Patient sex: M
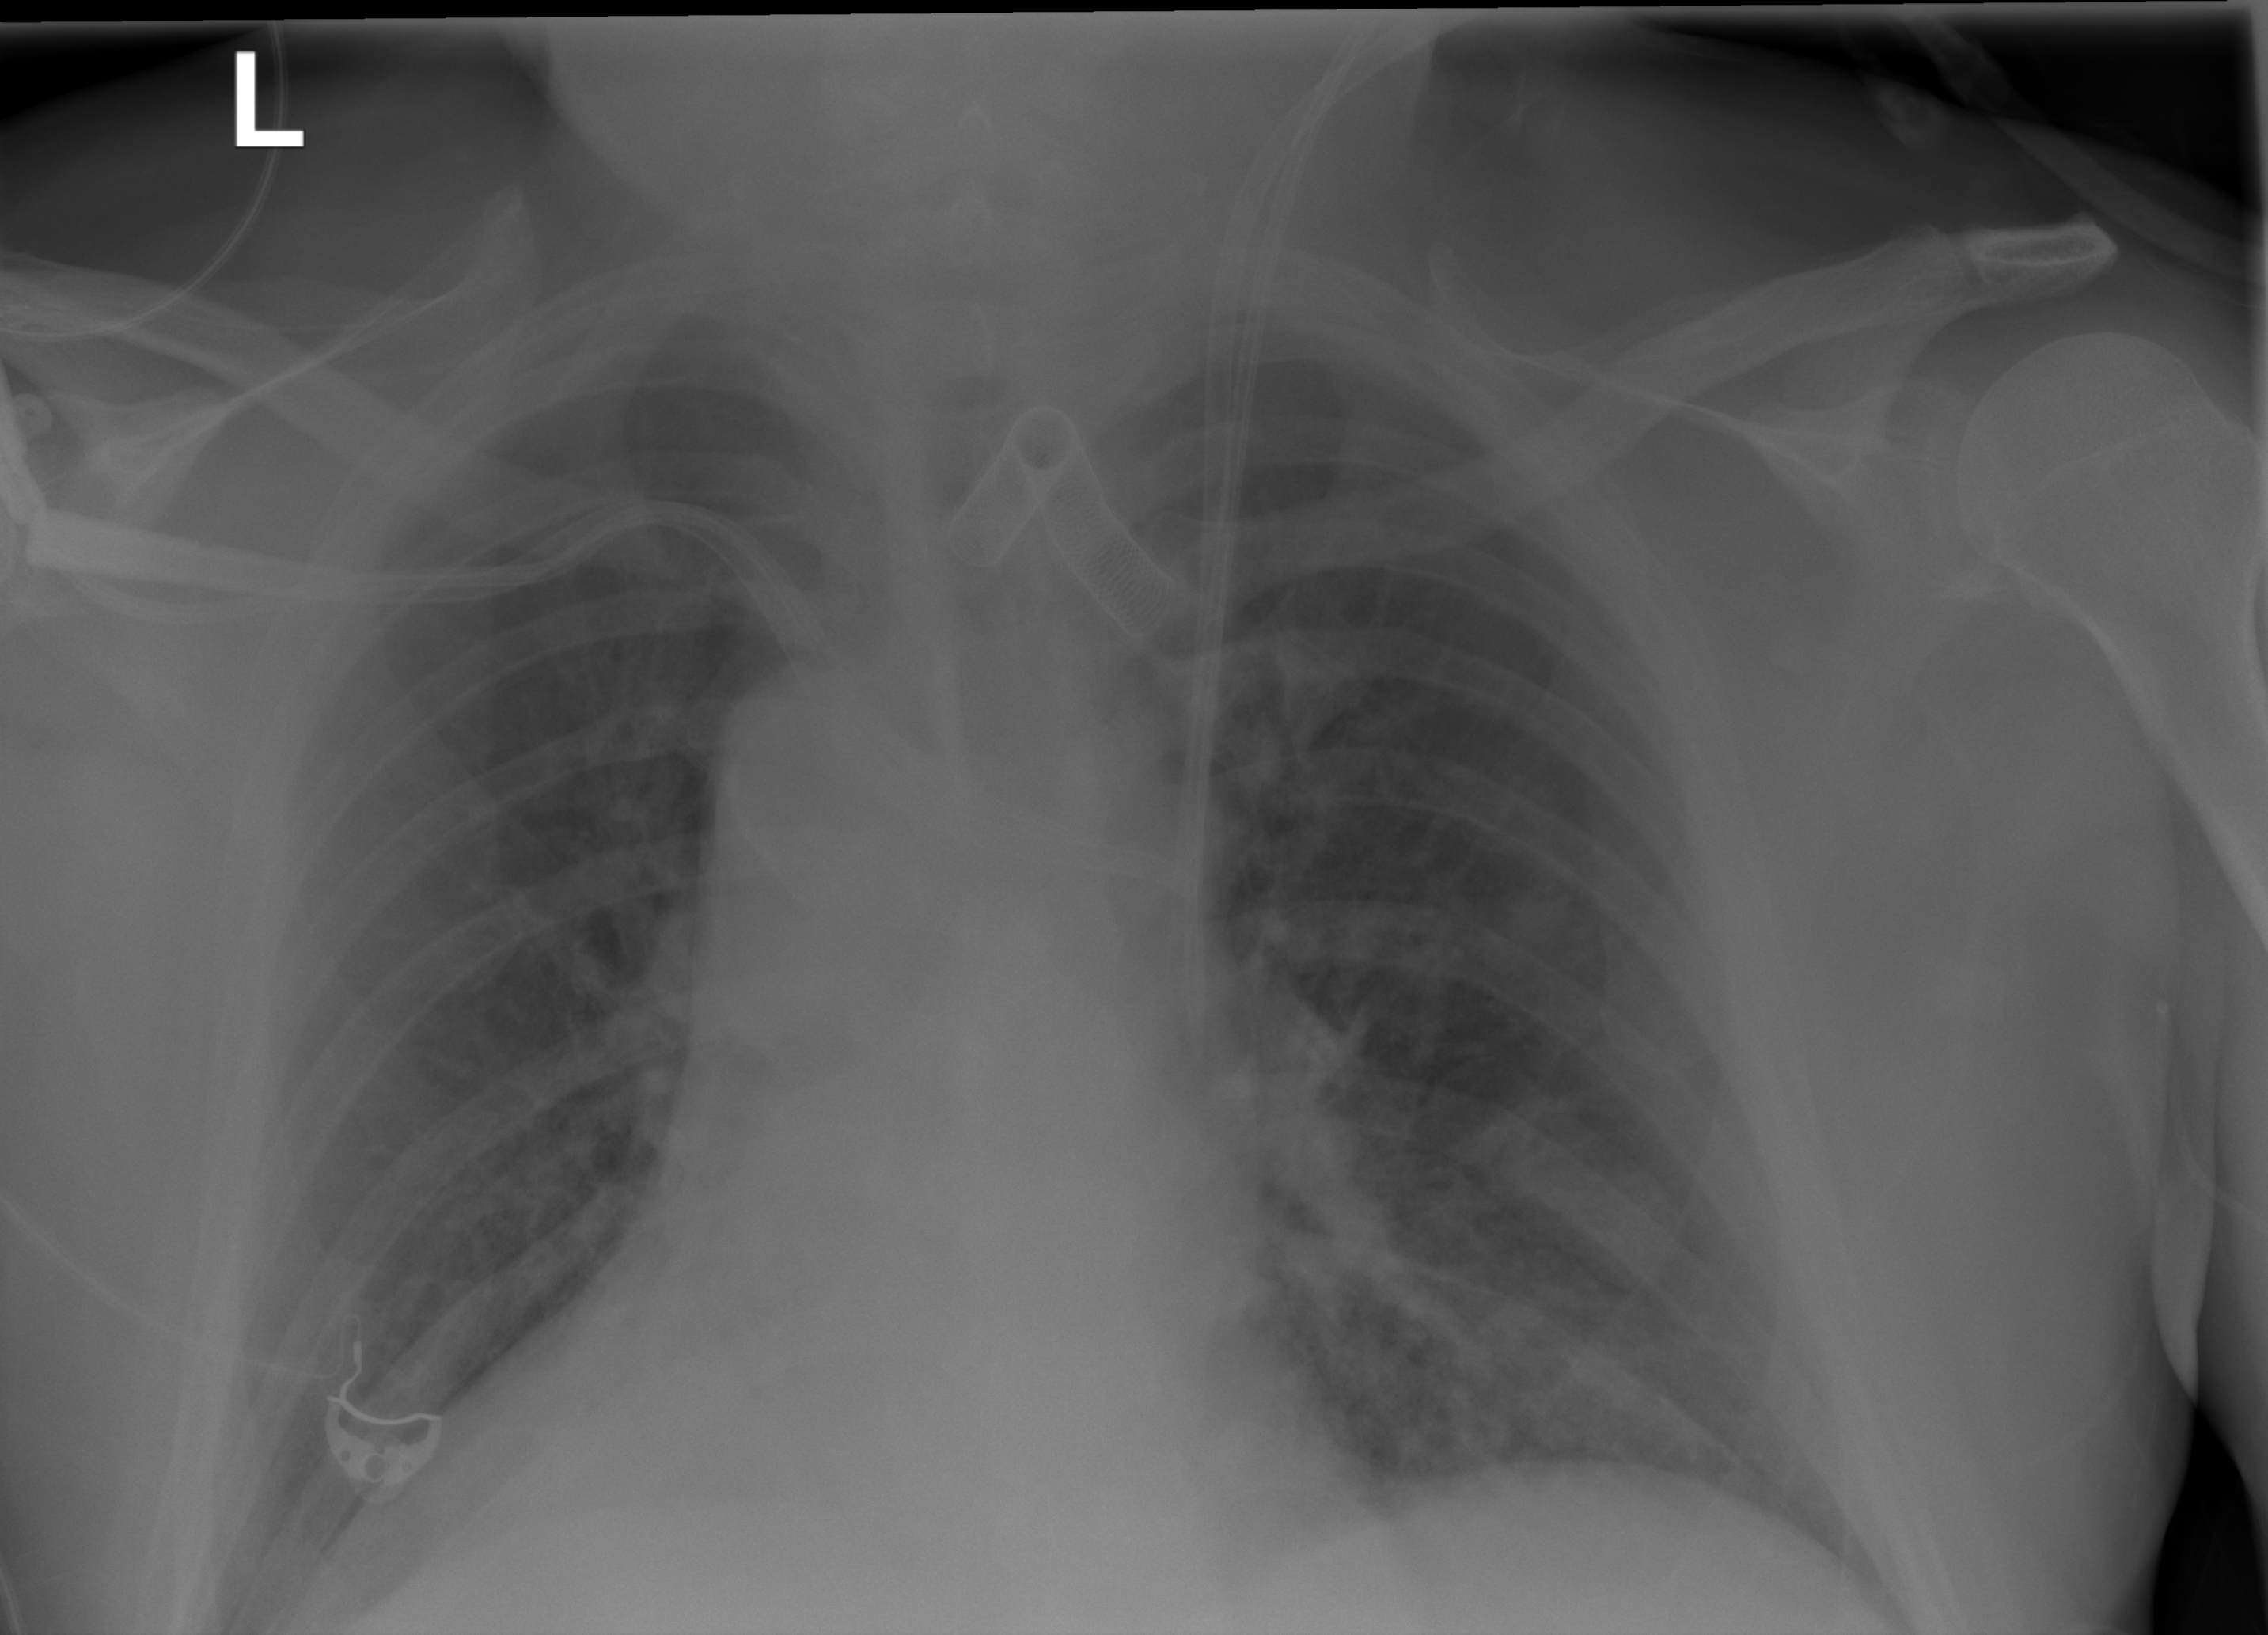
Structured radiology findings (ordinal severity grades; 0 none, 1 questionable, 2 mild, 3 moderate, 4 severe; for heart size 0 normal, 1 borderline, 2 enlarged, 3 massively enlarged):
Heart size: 2
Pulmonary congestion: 0
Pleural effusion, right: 0
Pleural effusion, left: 1
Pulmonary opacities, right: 2
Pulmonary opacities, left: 0
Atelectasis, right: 0
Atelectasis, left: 0